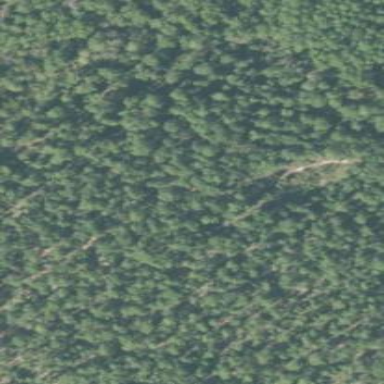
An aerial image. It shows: Needle-leaved woodland.